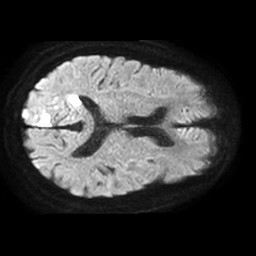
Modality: TRACE
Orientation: axial
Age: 75
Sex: male
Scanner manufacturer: philips
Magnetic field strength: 1.5 T
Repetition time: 3.394 s
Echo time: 0.06899 s